Aerial crown-view tile of a tropical tree (Barro Colorado Island, Panama), acquired 20250818:
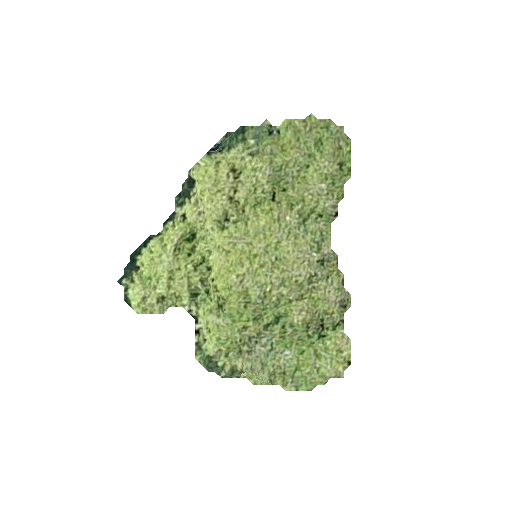
Species: Quararibea stenophylla
GBIF accepted scientific name: Quararibea stenophylla
Crown area: 61.976 m²